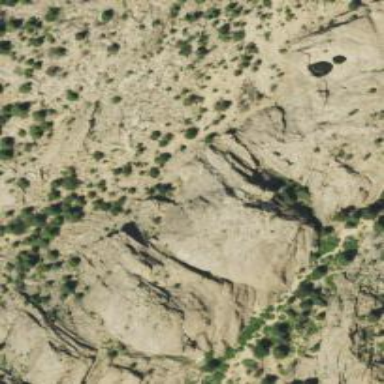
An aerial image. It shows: Crag for climbing surrounded by bare rock.